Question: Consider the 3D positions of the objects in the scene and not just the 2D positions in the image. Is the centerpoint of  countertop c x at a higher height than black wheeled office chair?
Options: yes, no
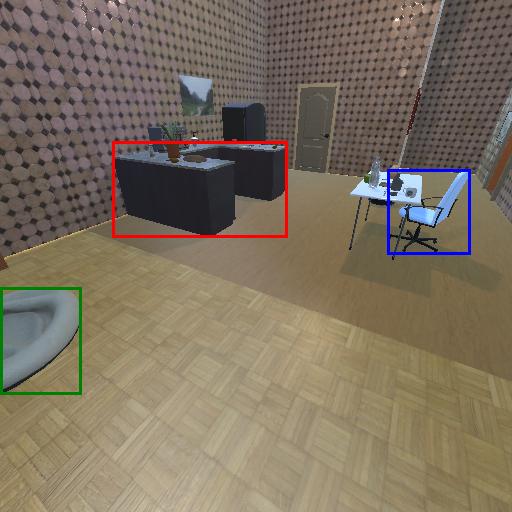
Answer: yes